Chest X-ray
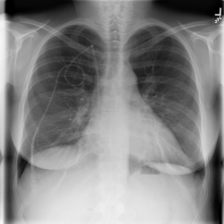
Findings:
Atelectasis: negative
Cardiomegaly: negative
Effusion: negative
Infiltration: negative
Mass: negative
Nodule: negative
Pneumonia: negative
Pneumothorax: negative
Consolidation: negative
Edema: negative
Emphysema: negative
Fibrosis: negative
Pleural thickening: negative
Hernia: negative